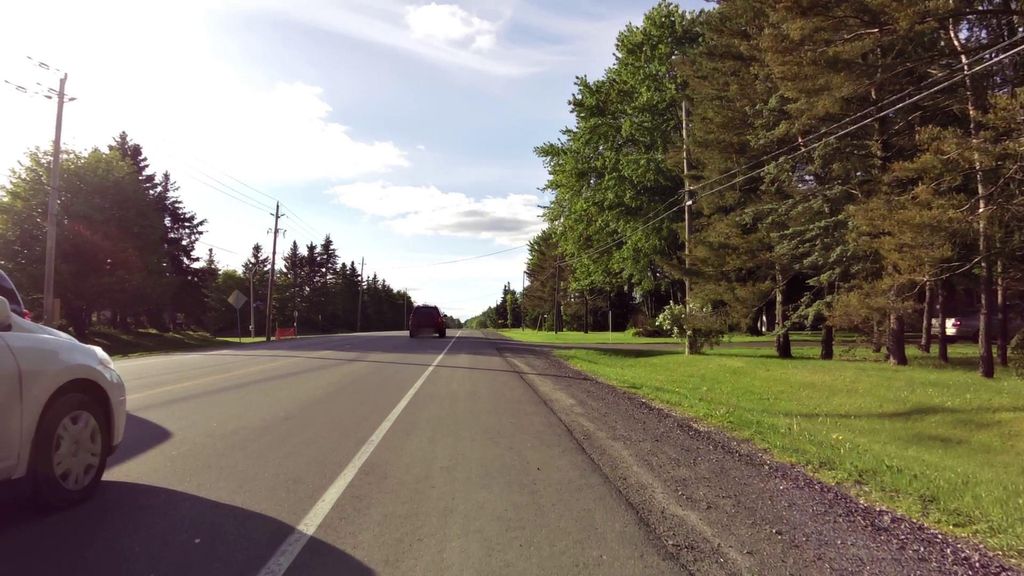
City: ottawa-gatineau